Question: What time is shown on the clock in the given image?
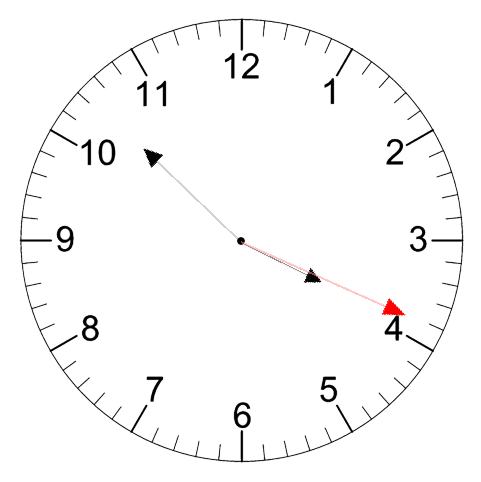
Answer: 03:52:19